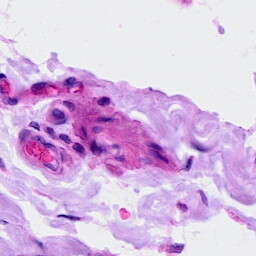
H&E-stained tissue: Ovarian